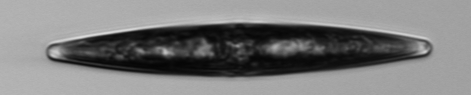
Label: Pleurosigma